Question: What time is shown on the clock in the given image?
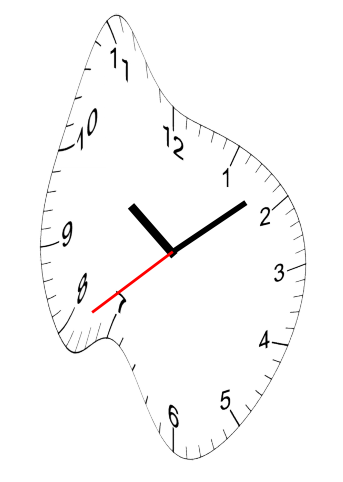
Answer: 10:08:39